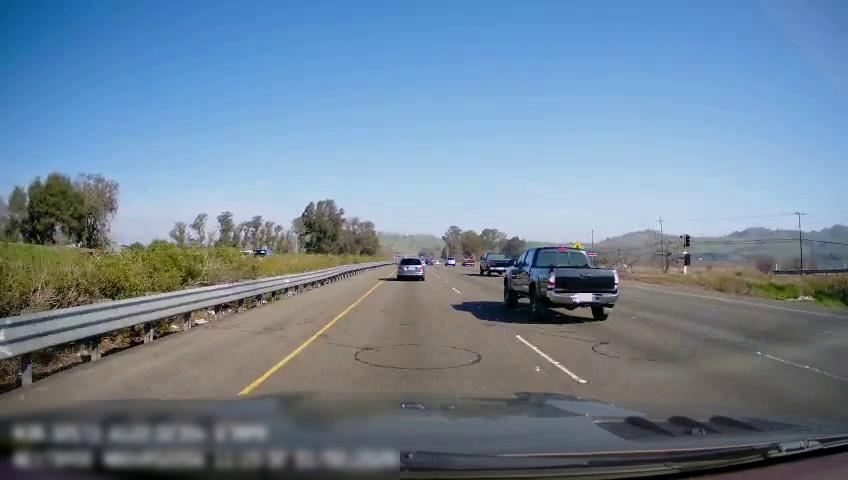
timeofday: Day
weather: Sunny
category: Drivable Space
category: Vehicles | Car
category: Vehicles | Car
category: Vehicles | Truck
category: Vehicles | Truck
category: Vehicles | SUV
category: Vehicles | Truck
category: Vehicles | SUV
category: Lanes | Current Lane
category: Lanes | Current Lane
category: Lanes | Alternate Lane
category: Lanes | Alternate Lane
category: Traffic | Signs
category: Traffic | Lights
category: Traffic | Lights